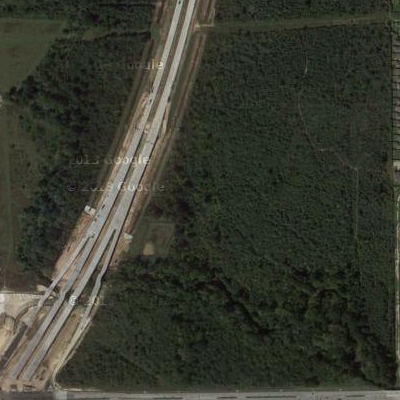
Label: Forest